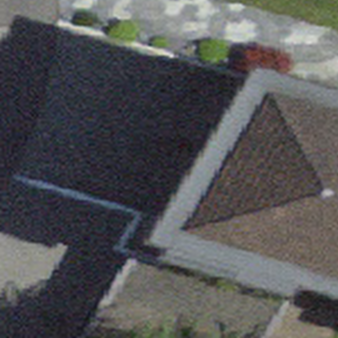
Label: other